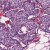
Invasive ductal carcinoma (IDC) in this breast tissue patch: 1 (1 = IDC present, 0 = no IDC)